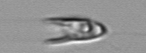
Label: Chrysochromulina_lanceolata